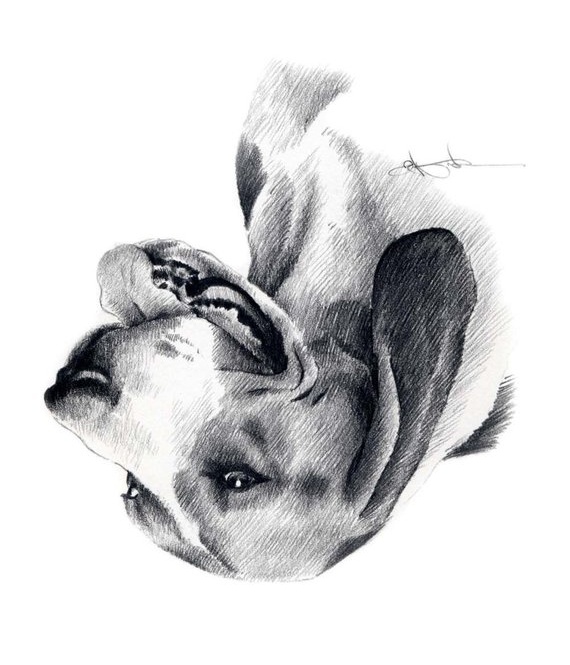
Label: Walker hound, Walker foxhound